Interaction volume radius: 5 \u00c5
Interaction volume height: 20 \u00c5
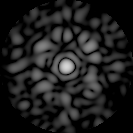
Disorder parameter: 0.7162